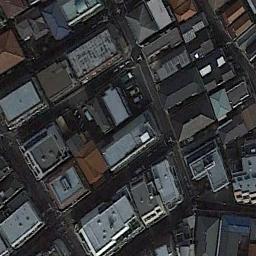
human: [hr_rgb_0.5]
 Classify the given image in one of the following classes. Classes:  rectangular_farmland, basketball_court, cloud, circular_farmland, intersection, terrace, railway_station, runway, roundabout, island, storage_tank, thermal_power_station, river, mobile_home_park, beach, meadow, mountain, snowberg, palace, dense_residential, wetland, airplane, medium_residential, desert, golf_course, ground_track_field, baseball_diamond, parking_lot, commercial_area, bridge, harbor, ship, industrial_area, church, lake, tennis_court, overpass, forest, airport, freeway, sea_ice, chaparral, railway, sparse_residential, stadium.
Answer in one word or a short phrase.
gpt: dense_residential